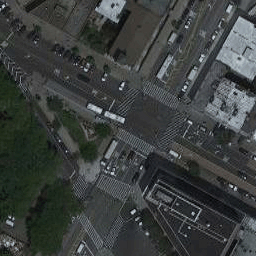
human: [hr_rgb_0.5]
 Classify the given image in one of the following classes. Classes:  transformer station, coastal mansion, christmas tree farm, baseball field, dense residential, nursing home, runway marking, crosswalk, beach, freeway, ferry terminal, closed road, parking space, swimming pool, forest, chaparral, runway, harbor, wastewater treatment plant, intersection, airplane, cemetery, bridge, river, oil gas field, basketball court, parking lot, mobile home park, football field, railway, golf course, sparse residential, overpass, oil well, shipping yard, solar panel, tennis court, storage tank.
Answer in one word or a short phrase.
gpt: intersection